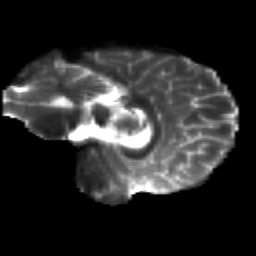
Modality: T2w
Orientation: sagittal
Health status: healthy
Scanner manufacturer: siemens
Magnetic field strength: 3 T
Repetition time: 12 s
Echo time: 0.092 s